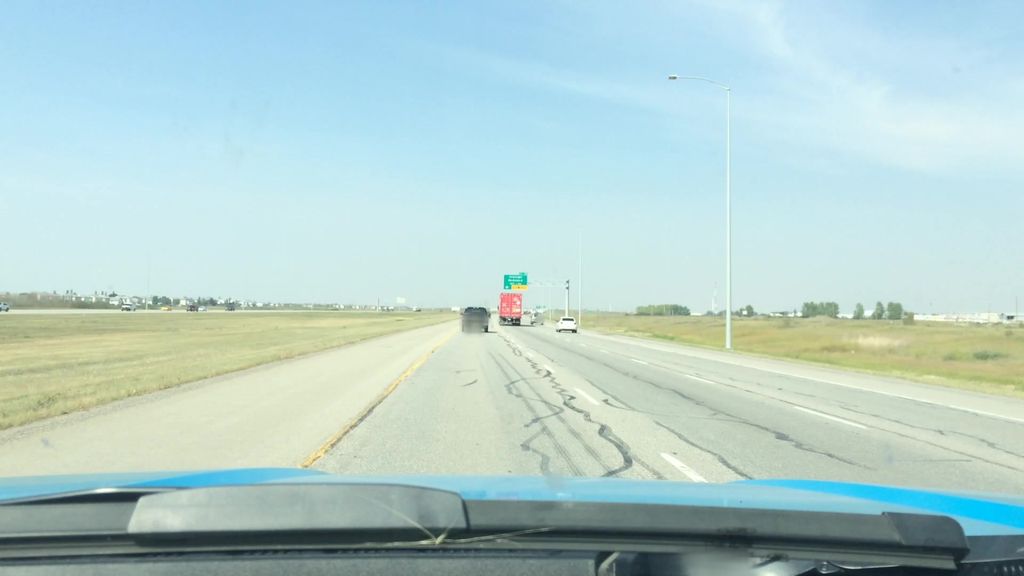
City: calgary